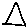
Label: triangle